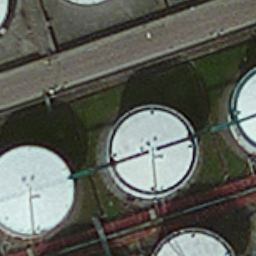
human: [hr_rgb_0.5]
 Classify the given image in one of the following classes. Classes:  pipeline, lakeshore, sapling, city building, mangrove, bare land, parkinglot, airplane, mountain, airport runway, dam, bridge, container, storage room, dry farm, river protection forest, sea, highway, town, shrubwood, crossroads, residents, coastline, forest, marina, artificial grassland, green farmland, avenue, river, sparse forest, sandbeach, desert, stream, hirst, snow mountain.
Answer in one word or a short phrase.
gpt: storage room